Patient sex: F
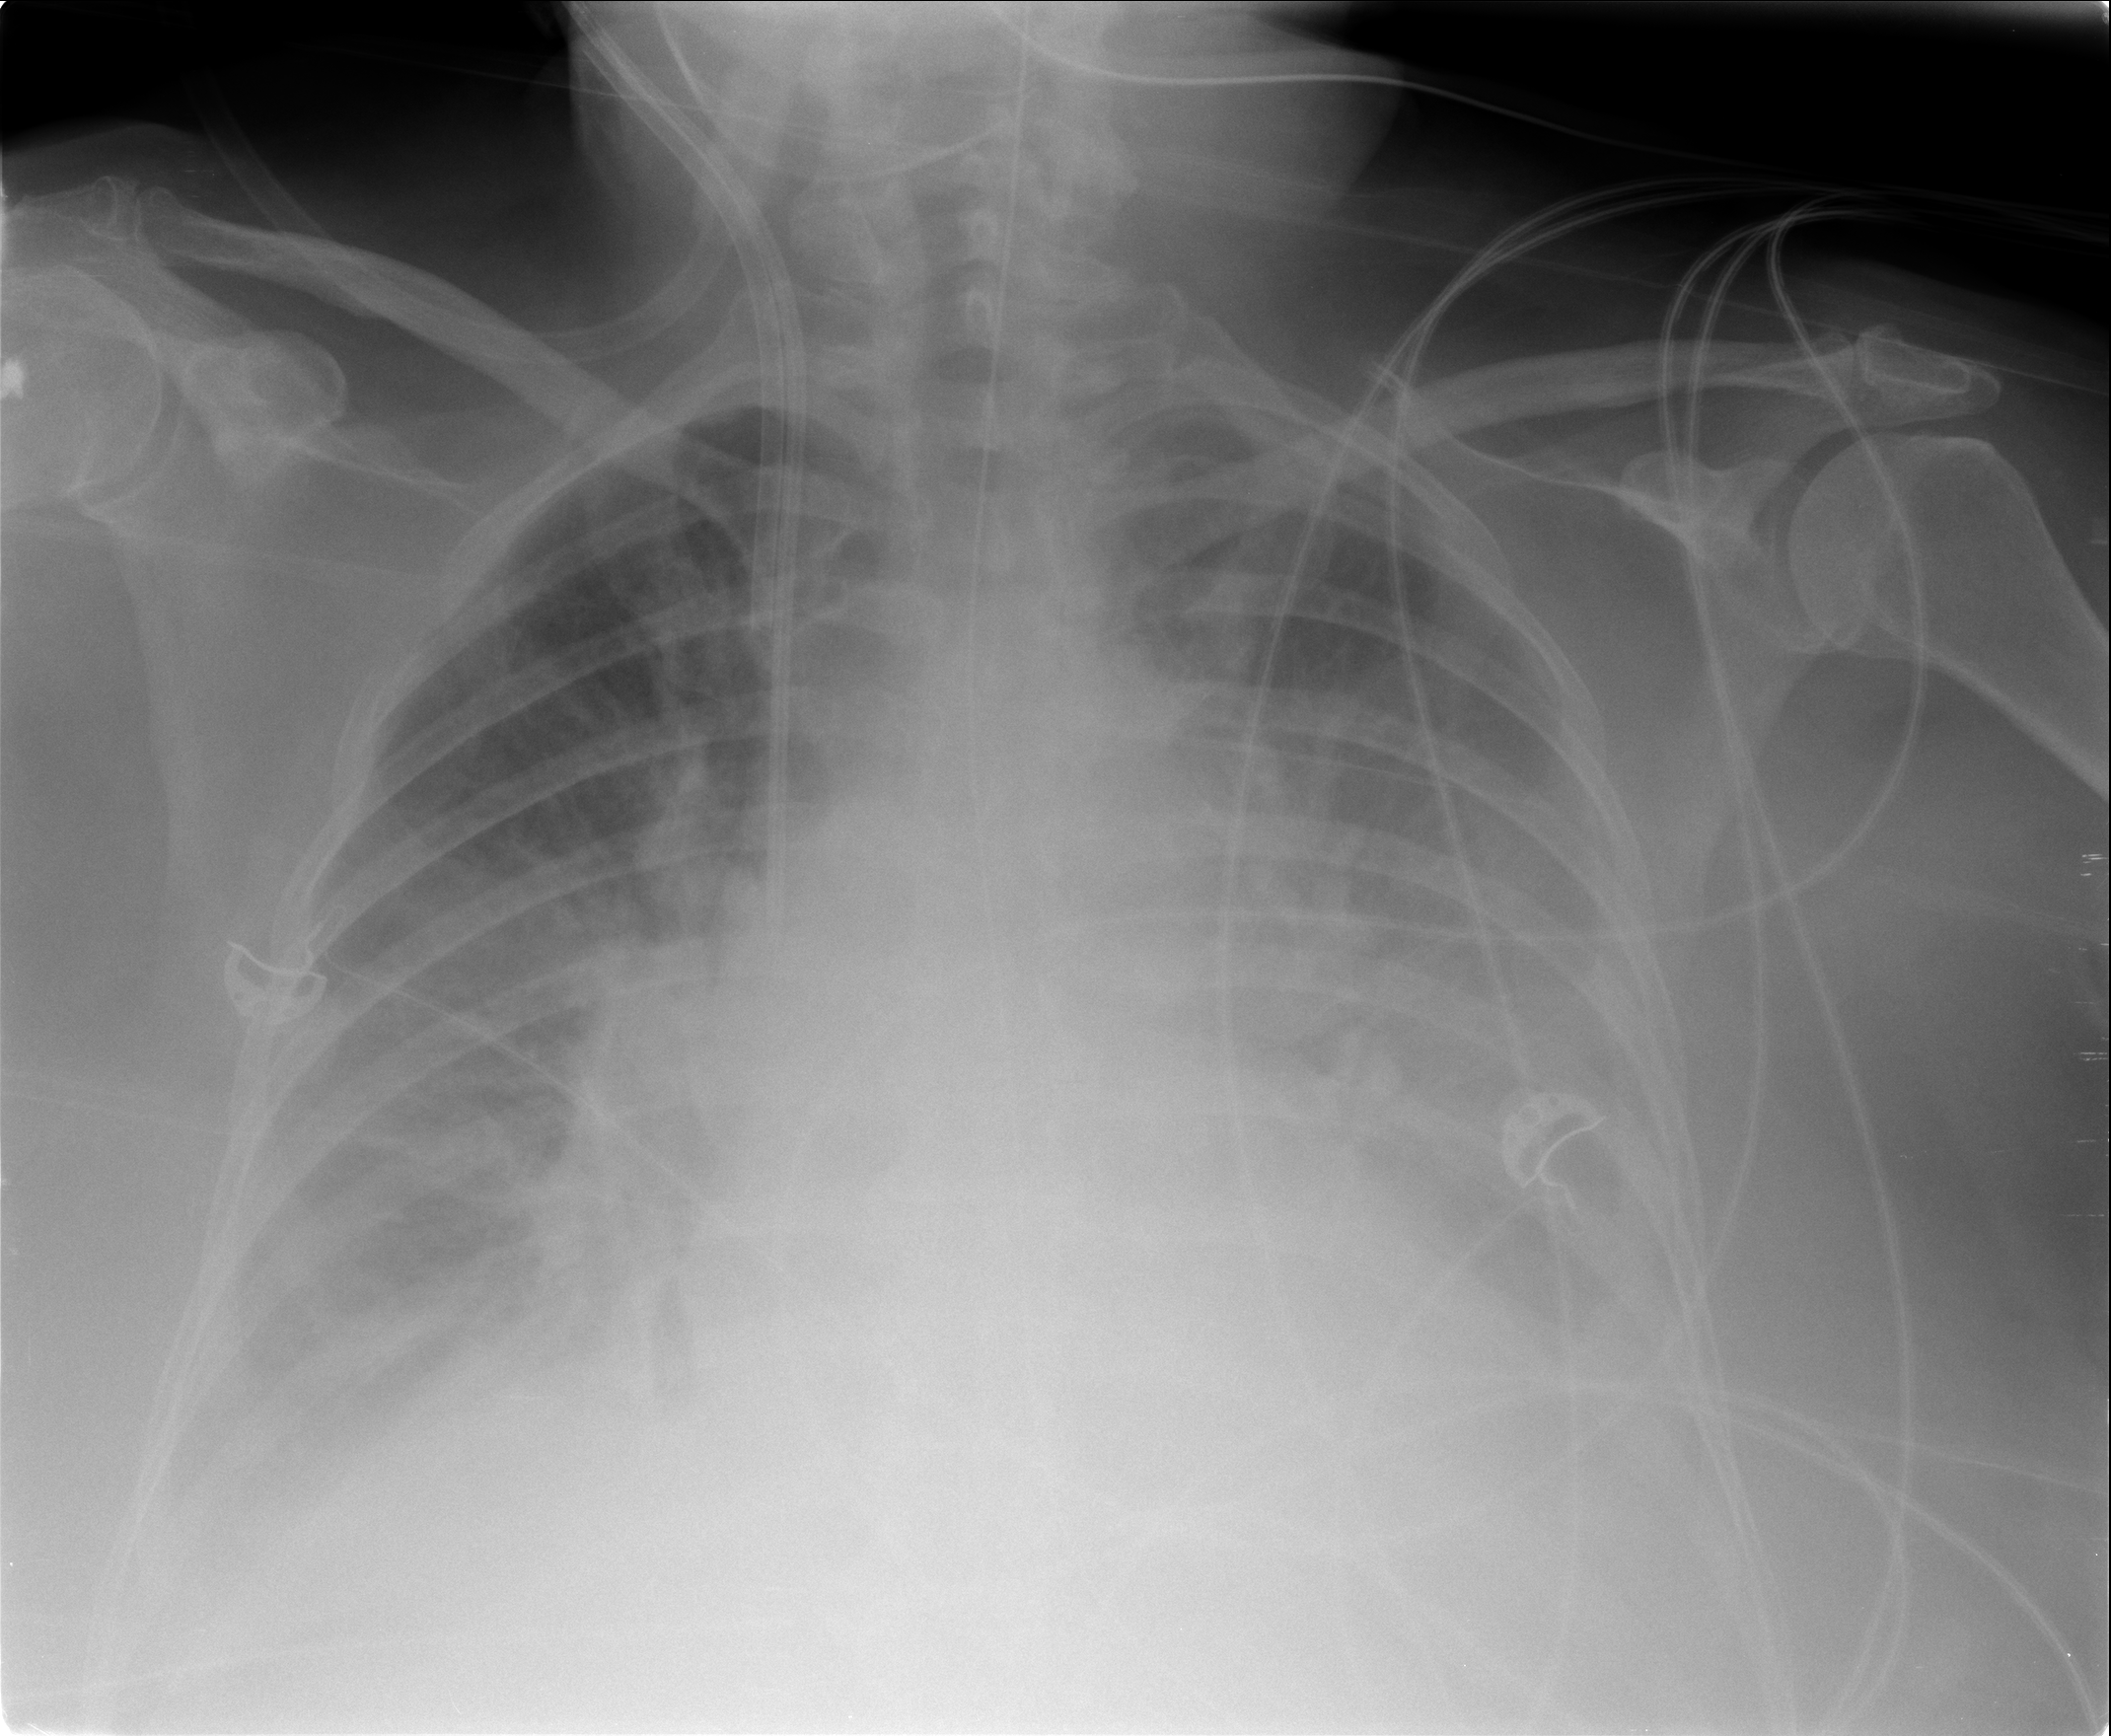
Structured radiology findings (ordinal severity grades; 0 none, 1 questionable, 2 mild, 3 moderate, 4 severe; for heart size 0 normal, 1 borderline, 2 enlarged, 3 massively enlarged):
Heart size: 1
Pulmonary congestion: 2
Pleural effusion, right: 2
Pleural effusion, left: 2
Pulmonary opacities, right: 2
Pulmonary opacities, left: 2
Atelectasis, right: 2
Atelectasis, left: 2